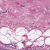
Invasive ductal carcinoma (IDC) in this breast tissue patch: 0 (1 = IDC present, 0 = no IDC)